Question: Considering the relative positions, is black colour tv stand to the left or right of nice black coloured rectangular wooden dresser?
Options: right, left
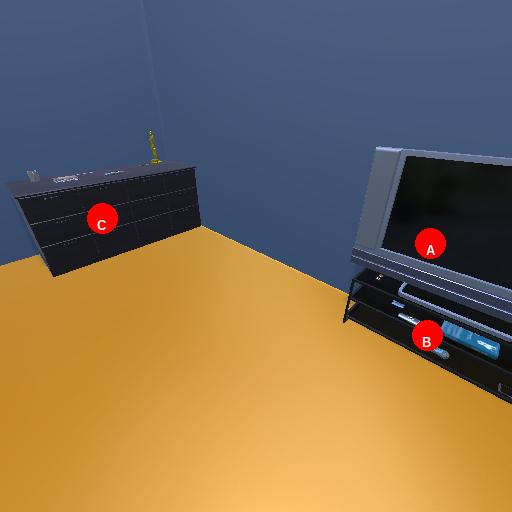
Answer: right